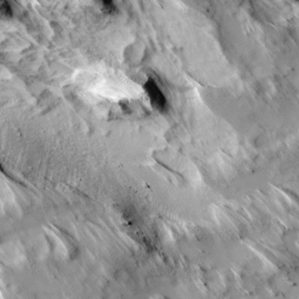
Label: non_frost